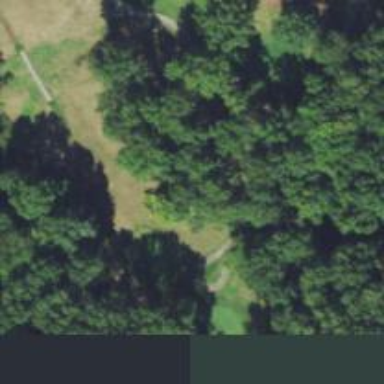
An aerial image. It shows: Footway that serves as golf path.